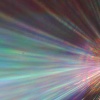
Label: sunburn